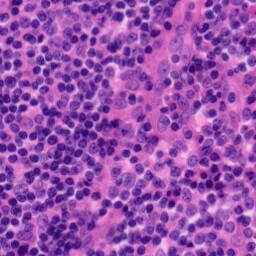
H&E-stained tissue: Tonsil